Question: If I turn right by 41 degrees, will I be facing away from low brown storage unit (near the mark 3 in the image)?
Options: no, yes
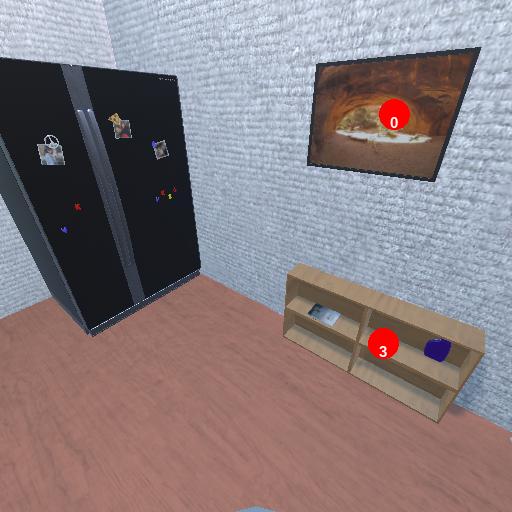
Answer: no